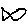
Label: fish